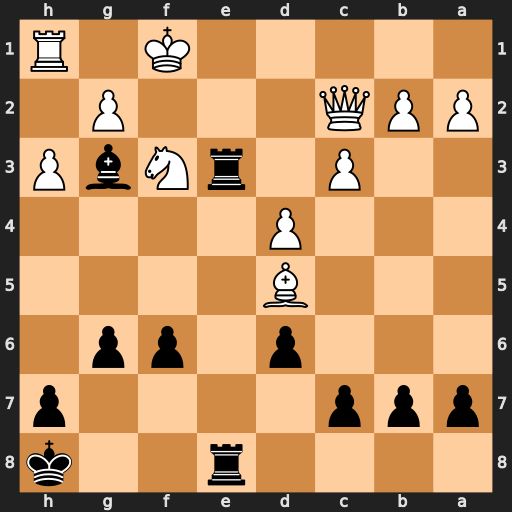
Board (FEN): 4r2k/ppp4p/3p1pp1/3B4/3P4/2P1rNbP/PPQ3P1/5K1R
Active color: b
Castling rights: -
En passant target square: -
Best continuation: Re1+ Nxe1 Rxe1#